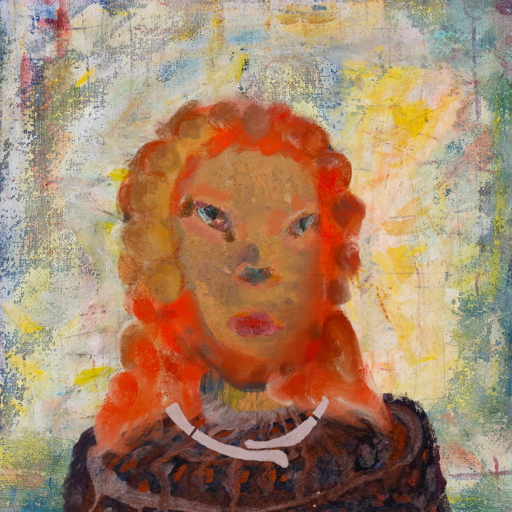
Background: Irani, Head And Neck Front: In_The_Sun, Face Front: Boggyland, Bust: Hypocrite, Hair Front: Rupkatha, Head Accessory: Blank, Second Necklace: Blank, Necklace: Hypocrite_2, Baby: Blank